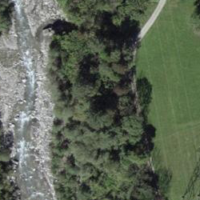
EUNIS habitat code: 24
Species observed at this site:
Anthocharis cardamines
Amata phegea
Colchicum autumnale
Berberis vulgaris
Coenonympha pamphilus
Primula veris
Euonymus europaeus
Maniola jurtina
Cornus sanguinea
Periparus ater